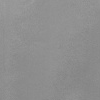
Atmospheric dust classification: dusty